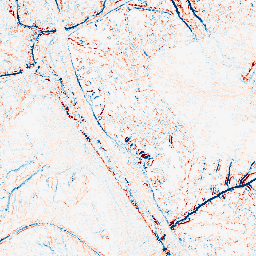
Category: edge_preserving
Decomposition family: median
Decomposition parameters: size: 5
Upsampling method: lanczos
Upsampling parameters: scale: 4
Upsampling scale: 4